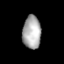
Tissue: prostate
Cell type: Myeloid cells
Senescence score: 0.3479
Nuclear area (px): 594
Mean DAPI intensity: 170.623